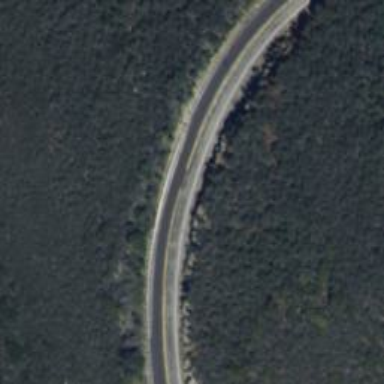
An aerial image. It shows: Primary road with asphalt surface.